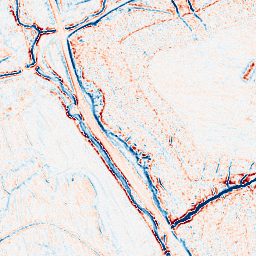
Category: multiscale
Decomposition family: dog_multiscale
Decomposition parameters: sigma_ratio: 1.4
n_scales: 3
base_sigma: 0.5
Upsampling method: quadratic
Upsampling parameters: scale: 2
Upsampling scale: 2